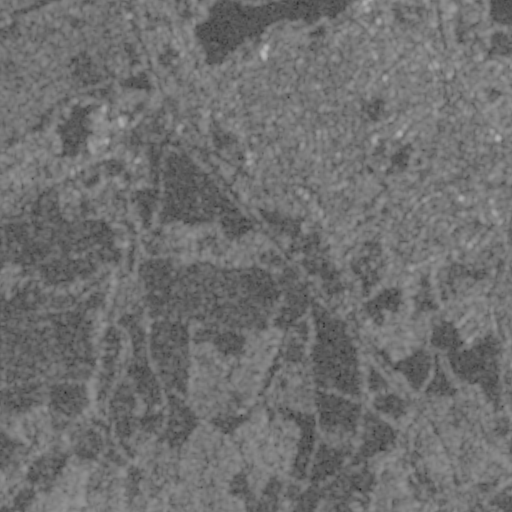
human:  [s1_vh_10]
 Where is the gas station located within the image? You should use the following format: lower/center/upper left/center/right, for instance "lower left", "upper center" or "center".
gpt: The gas station is located in the upper right of the image.
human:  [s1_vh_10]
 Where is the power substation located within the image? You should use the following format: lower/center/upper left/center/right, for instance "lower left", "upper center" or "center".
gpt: The power substation is located in the center left of the image.
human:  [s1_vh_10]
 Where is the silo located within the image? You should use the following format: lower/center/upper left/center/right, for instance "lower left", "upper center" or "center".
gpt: The silo is located in the center right of the image.
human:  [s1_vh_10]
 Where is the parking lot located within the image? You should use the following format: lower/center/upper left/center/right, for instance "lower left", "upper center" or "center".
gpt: There is no parking lot in the image.

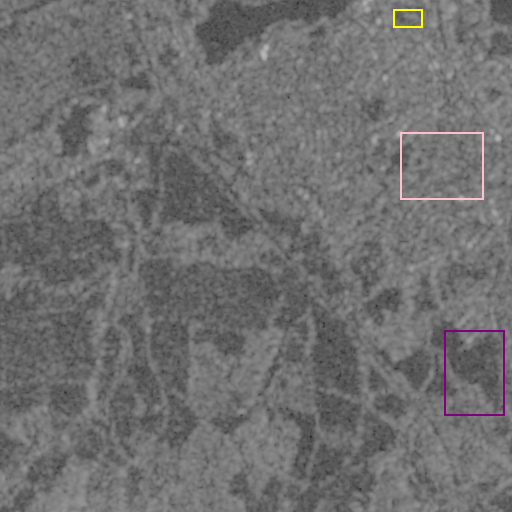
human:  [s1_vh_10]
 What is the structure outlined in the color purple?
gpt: The structure outlined in purple is a crop field.
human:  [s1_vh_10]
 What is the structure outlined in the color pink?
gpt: The structure outlined in pink is a park.
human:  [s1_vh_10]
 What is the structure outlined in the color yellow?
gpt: The structure outlined in yellow is a parking lot.
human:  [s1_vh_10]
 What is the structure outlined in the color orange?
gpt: There is no orange outline.